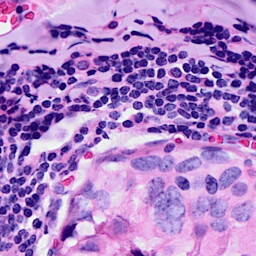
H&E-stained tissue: Breast